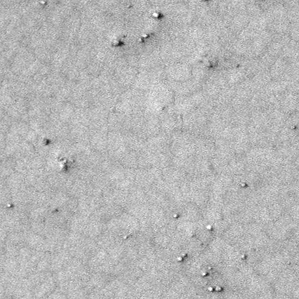
Label: frost